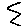
Label: zigzag